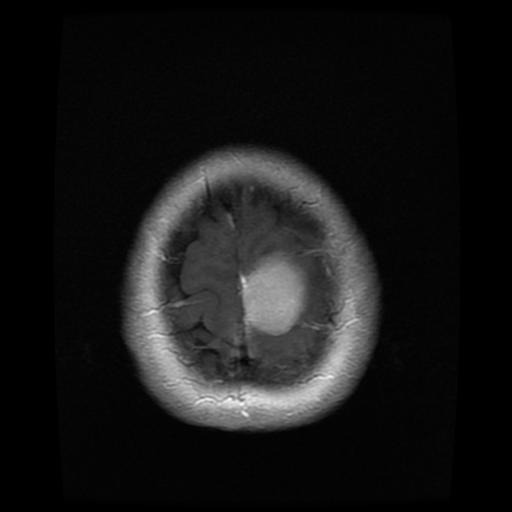
Label: meningioma